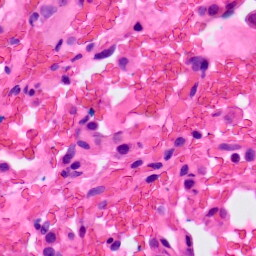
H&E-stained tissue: Lung